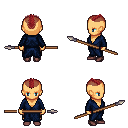
a pixel art fantasy rpg character, female body template, human, tanned skin, blue robe, gold greaves, brunette short mohawk hairstyle, maroon shoes, spear, four views (front, back, left, right), 2x2 character sprite sheet, small pixel art, hard edges, no anti-aliasing